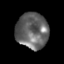
Tissue: skin
Cell type: Epithelial cells
Senescence score: 0.2375
Nuclear area (px): 1121
Mean DAPI intensity: 102.333